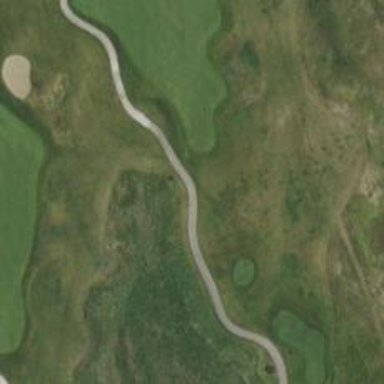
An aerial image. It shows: Pathway for golfing.